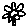
Label: flower